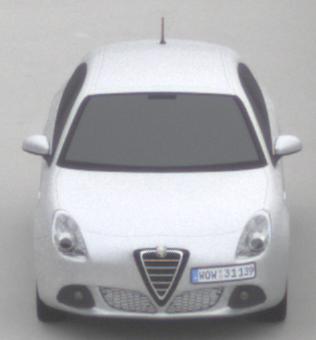
Make: Alfa Romeo
Model: Giulietta 1.4 TB 16V
Detailed model: Giulietta (940)
Model produced from: 2010/05
Model produced until: 2013/03
Doors: 5
Color: white
Road condition: dry road
Daytime: morning or afternoon
Contrast: low contrast